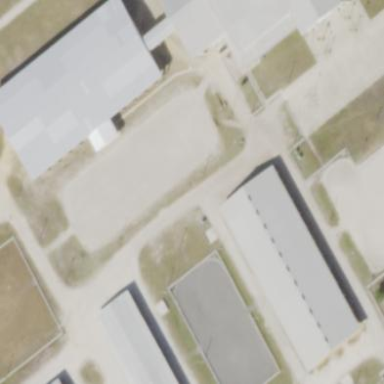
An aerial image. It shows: Stable building.